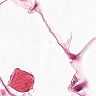
Metastatic tissue present: no